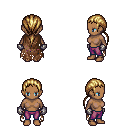
a pixel art fantasy rpg character, female body template, human, dark skin, brown tattered cape, magenta pants, blonde ponytail hairstyle, metal gloves, four views (front, back, left, right), 2x2 character sprite sheet, small pixel art, hard edges, no anti-aliasing